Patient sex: M
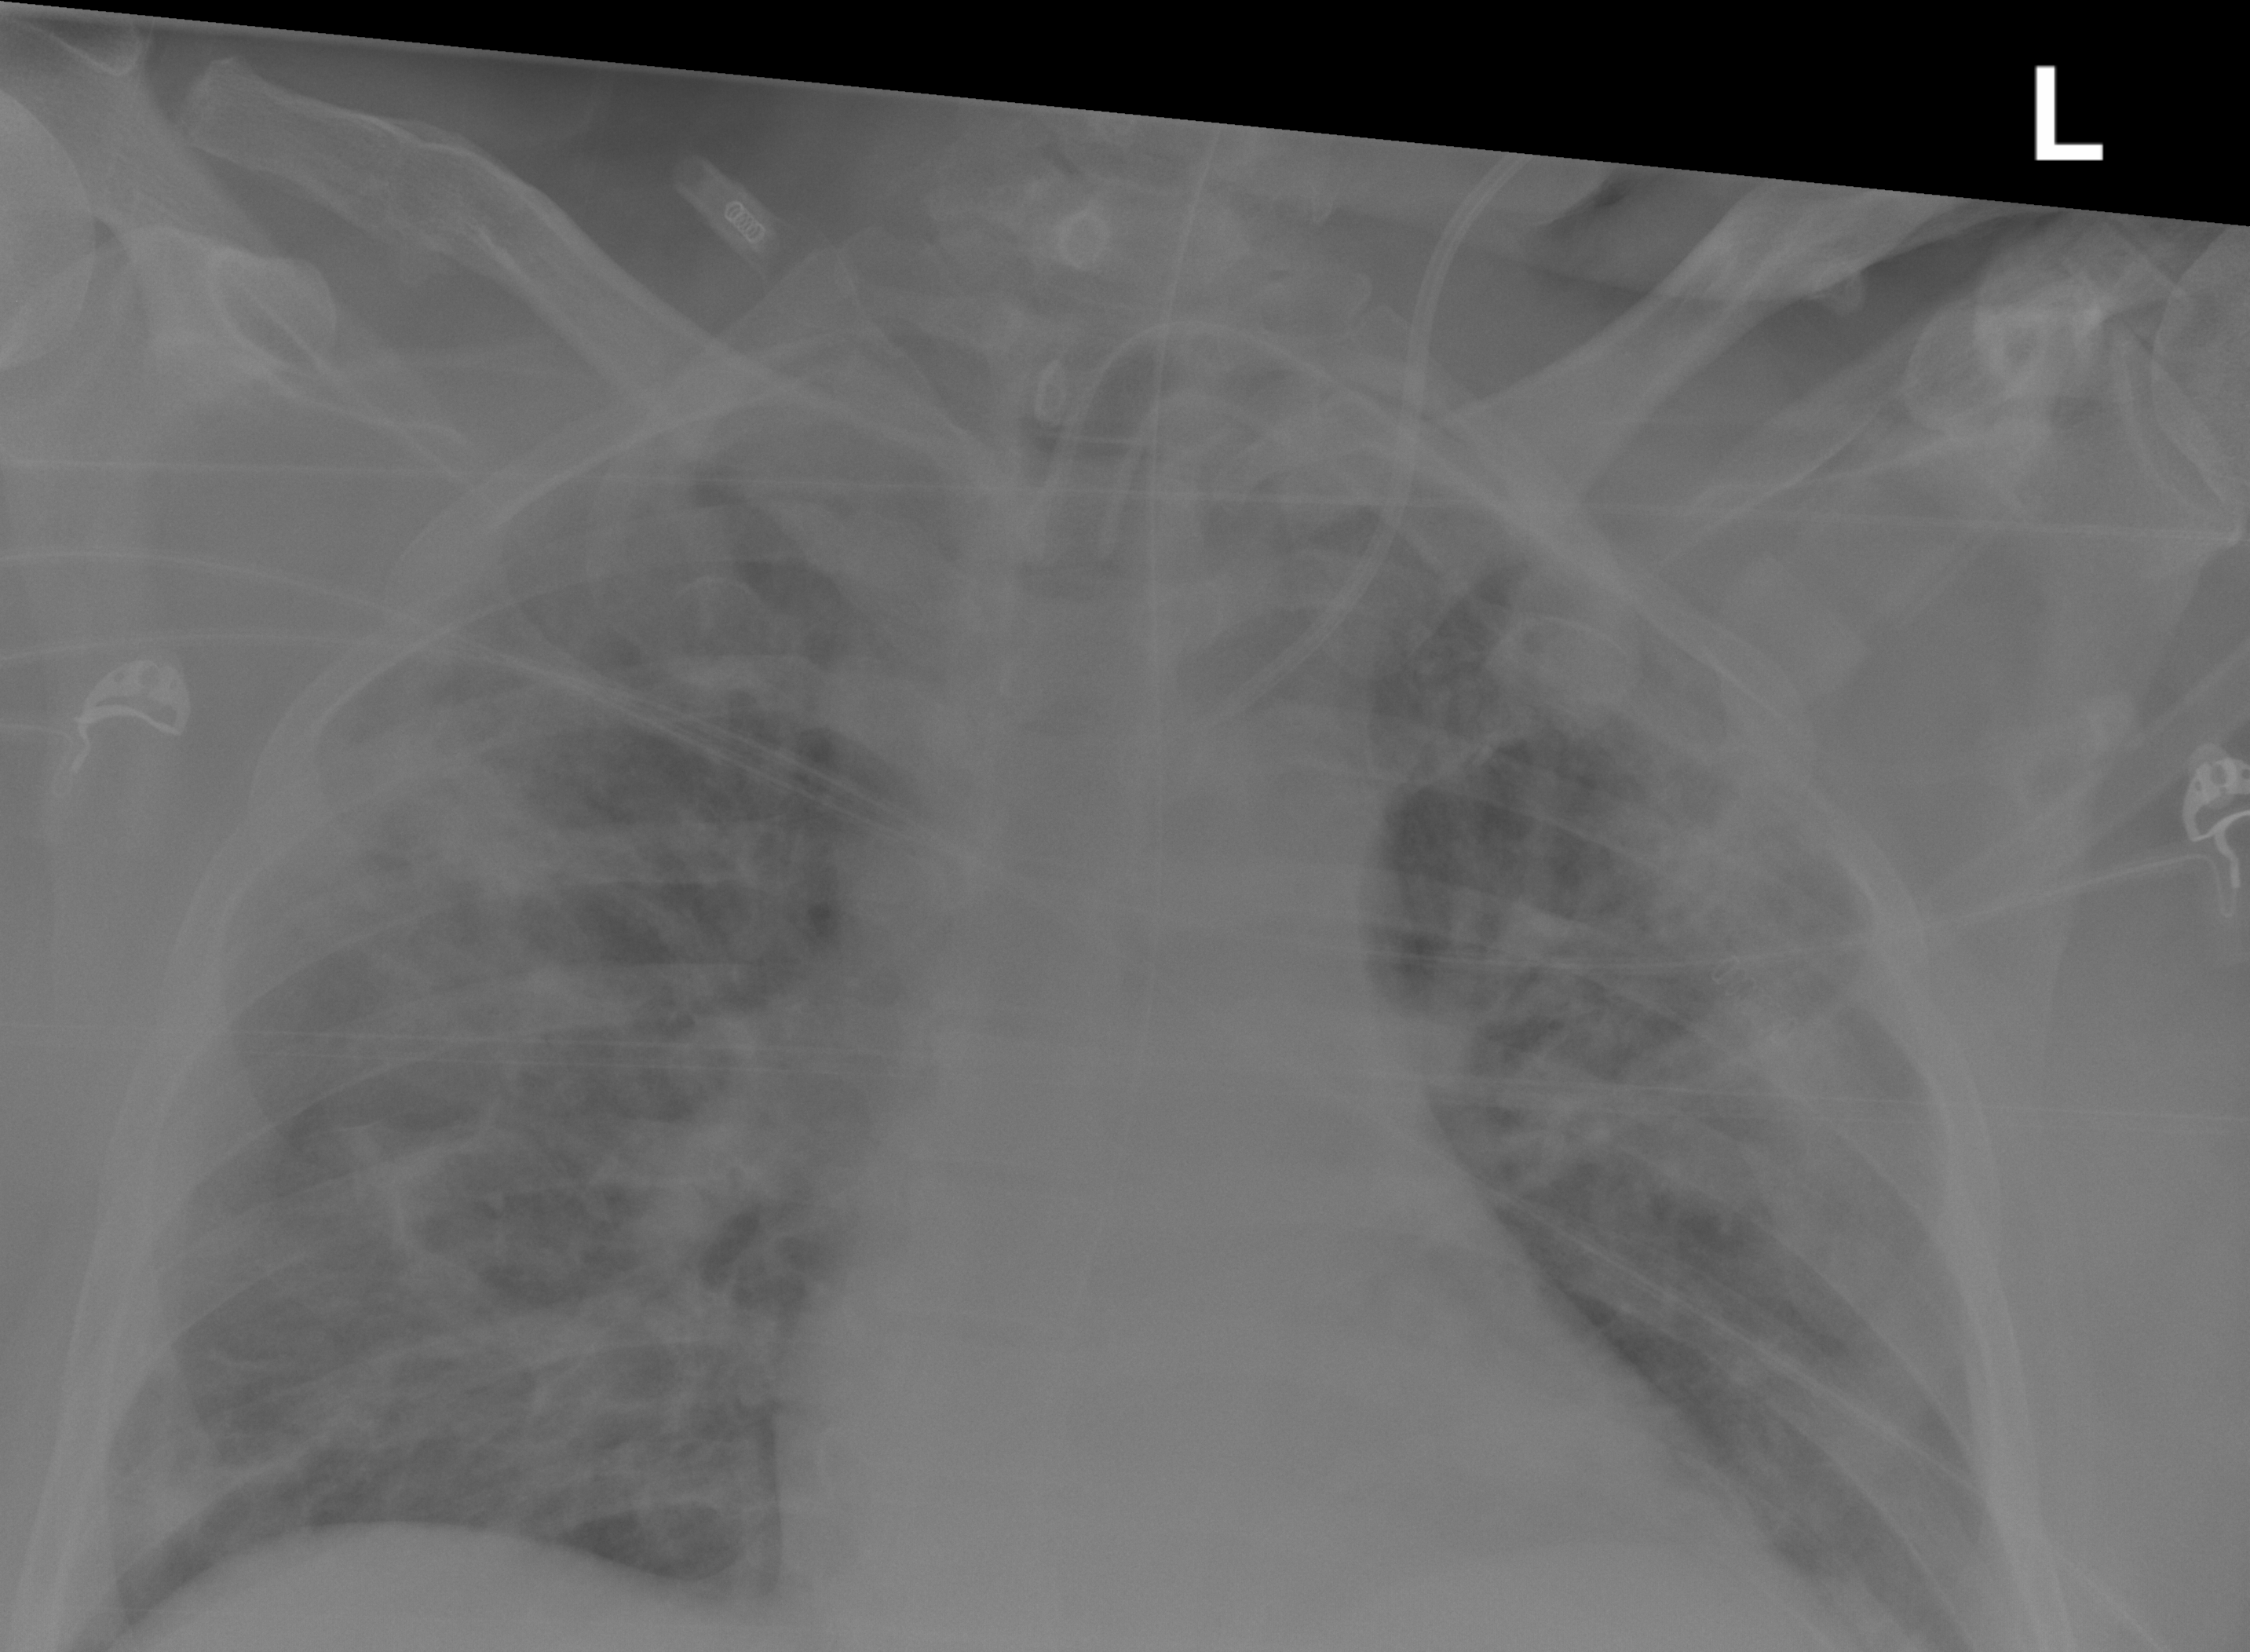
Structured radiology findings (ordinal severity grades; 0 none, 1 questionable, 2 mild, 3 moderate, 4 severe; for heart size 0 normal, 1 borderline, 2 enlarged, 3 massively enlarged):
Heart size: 0
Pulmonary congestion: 0
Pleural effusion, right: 0
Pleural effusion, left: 0
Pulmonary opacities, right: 2
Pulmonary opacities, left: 2
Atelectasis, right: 2
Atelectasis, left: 2